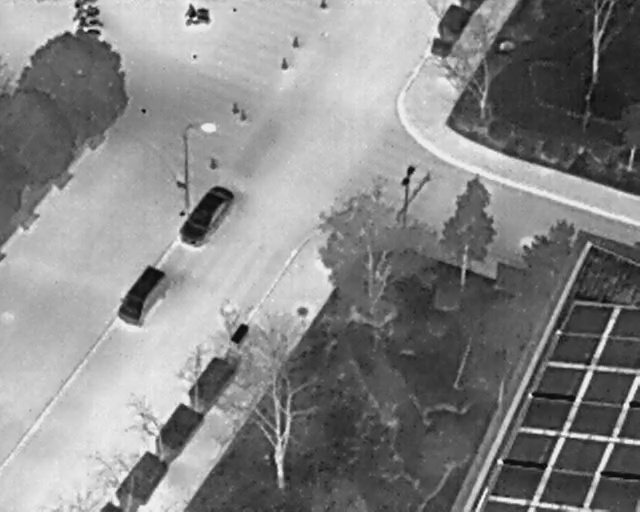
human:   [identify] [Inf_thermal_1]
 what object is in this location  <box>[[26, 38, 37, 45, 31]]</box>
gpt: <ref>1 medium car at the center</ref>

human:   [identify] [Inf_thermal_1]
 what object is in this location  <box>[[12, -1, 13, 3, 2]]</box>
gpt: <ref>1 small bicycle at the top left</ref>

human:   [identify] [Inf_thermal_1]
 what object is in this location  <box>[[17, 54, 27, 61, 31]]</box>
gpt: <ref>1 medium car at the left</ref>